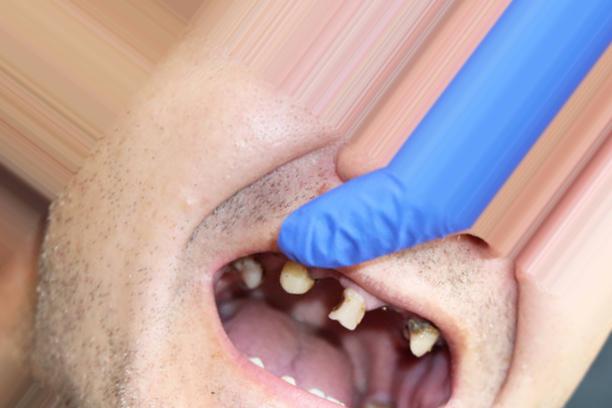
Condition: Caries